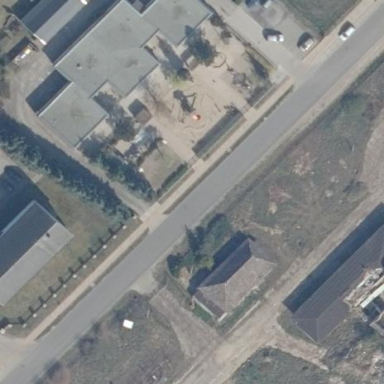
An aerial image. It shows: Kindergarten building.